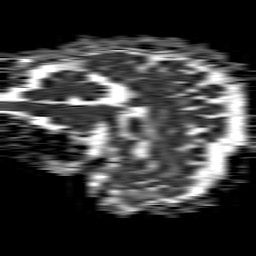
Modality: ADC
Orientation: sagittal
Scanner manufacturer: philips
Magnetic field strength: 1.5 T
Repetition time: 4.6 s
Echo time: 0.08941 s